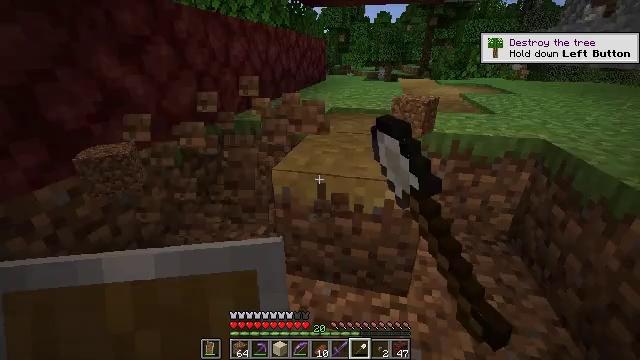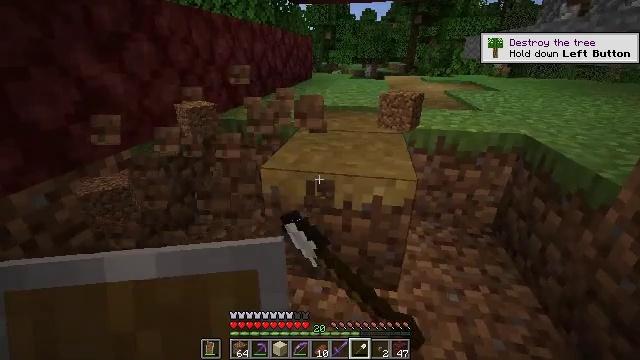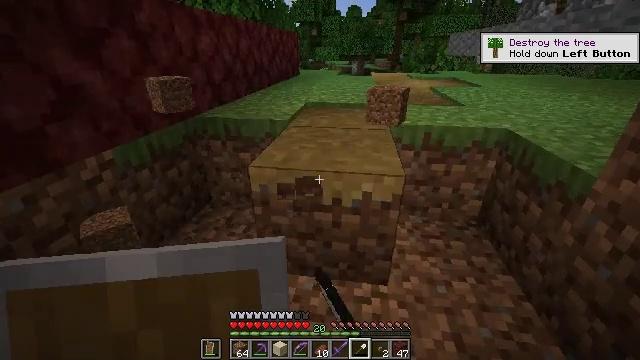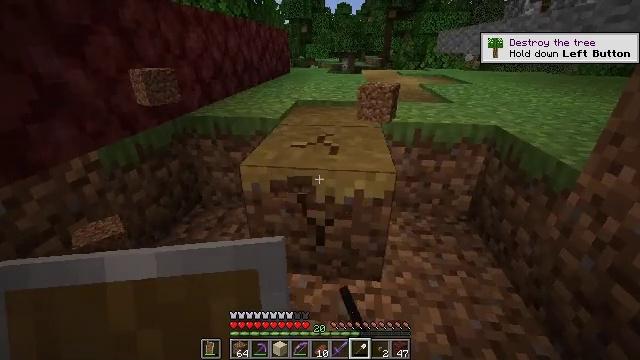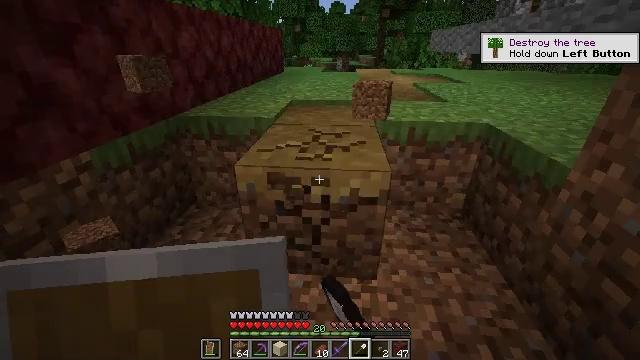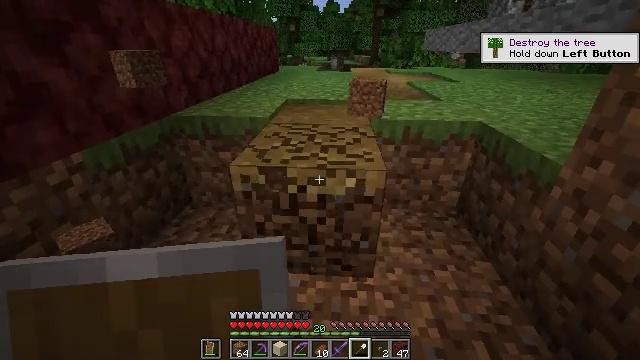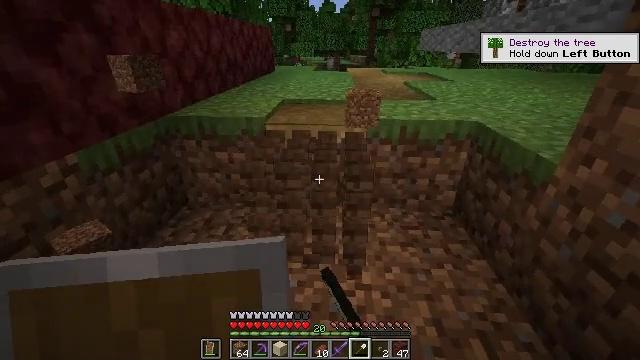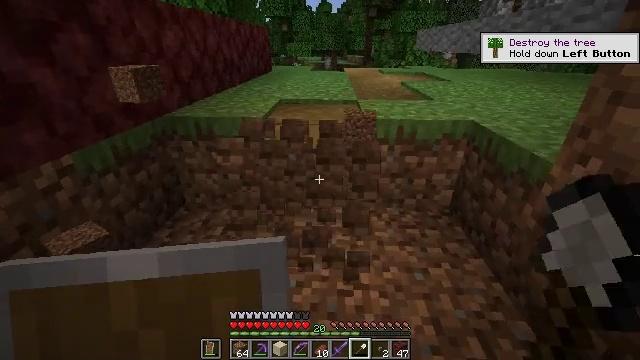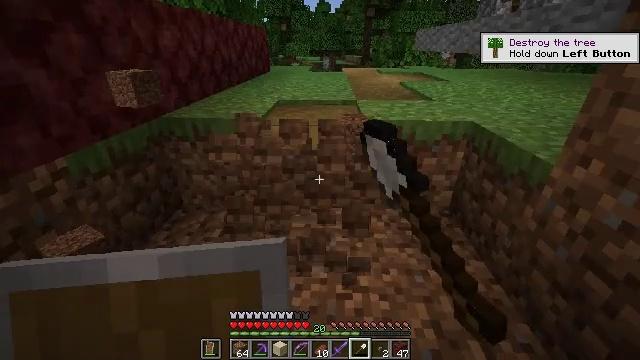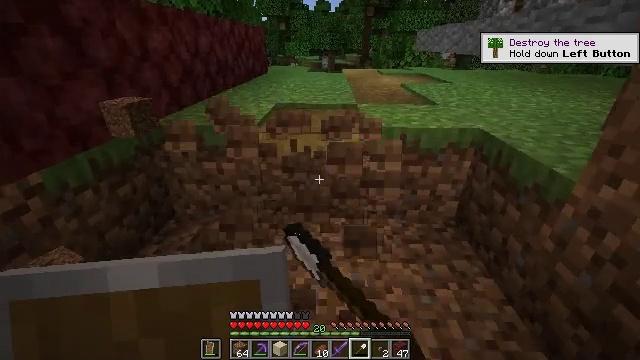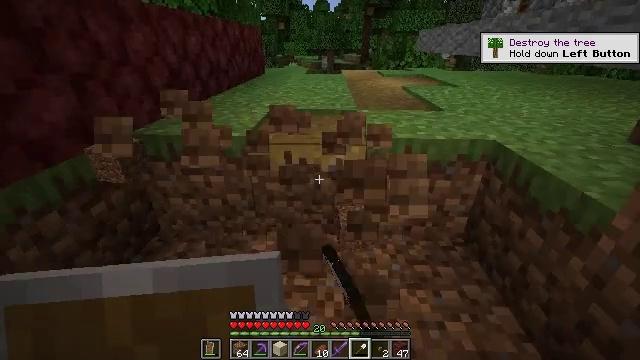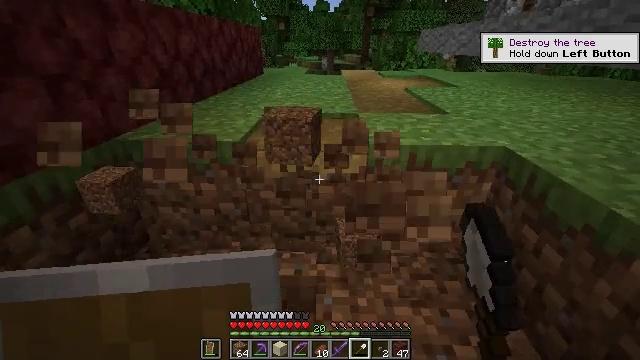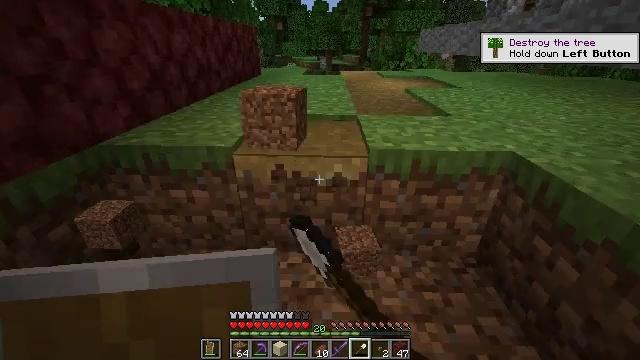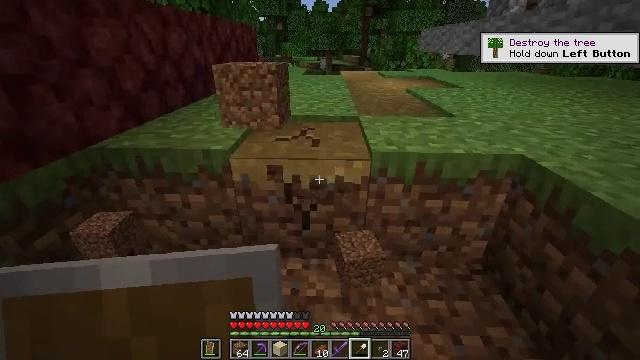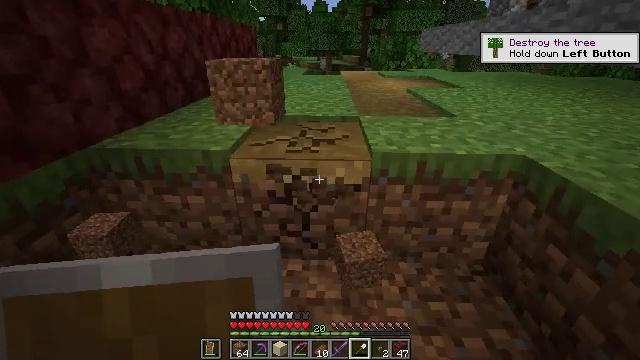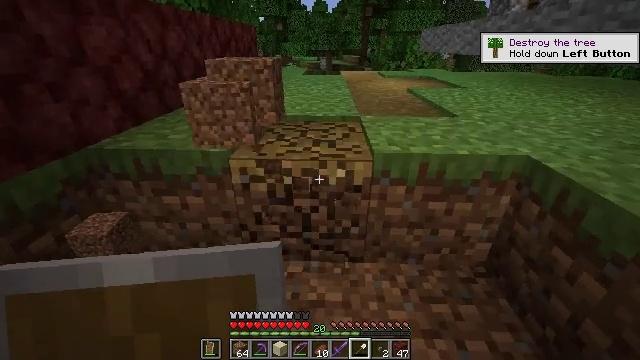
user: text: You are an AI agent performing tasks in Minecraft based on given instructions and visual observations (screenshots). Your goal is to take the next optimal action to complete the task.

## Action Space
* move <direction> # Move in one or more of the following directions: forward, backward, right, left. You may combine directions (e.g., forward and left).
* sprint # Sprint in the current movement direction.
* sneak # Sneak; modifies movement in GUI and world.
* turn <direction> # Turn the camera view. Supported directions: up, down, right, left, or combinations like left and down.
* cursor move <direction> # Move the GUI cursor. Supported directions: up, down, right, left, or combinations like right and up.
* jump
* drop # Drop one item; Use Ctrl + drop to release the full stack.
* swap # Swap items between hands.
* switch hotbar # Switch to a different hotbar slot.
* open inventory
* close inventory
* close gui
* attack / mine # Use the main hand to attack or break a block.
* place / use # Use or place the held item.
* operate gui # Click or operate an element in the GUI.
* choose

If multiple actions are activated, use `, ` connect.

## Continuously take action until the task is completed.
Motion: motion action
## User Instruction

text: Dig the grass path to transform it.
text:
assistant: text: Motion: turn right, attack / mine
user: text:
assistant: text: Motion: turn right, attack / mine
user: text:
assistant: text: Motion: turn right, attack / mine
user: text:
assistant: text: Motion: turn right, attack / mine
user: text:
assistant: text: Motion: turn right, attack / mine
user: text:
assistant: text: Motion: attack / mine
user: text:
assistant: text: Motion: attack / mine
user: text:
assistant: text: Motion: move forward, attack / mine
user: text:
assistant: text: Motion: move forward, attack / mine
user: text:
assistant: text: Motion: move forward, attack / mine
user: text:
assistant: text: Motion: move forward, attack / mine
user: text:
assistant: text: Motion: attack / mine
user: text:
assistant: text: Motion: attack / mine
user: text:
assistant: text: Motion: attack / mine
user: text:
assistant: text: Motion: attack / mine
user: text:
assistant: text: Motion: attack / mine
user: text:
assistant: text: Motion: turn left, attack / mine
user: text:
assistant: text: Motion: turn left, attack / mine
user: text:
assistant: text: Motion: move forward and move left, turn left, attack / mine
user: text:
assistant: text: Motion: move forward and move left, attack / mine
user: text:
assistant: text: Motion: attack / mine